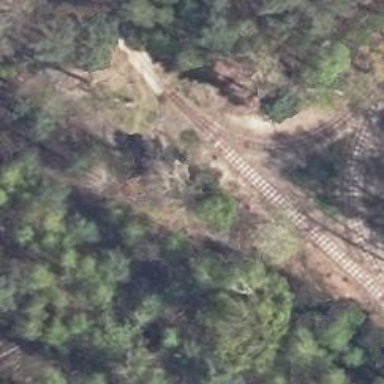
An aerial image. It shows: Railway switch.